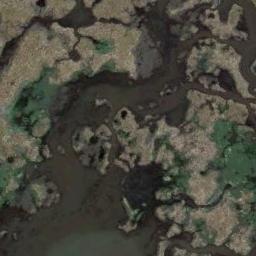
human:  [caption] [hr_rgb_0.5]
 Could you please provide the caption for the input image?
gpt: There are five clear lakes in this wetland .

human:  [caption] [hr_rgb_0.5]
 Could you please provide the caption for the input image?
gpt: There are a few brown bare lands in the river in a wetland with sparse green plants on the bare lands .

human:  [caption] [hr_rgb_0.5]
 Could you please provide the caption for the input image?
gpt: The wetland consists of bare land, Green plants and water .

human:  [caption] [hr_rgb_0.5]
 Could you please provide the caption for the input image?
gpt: There are many different shapes of water around the wetlands .

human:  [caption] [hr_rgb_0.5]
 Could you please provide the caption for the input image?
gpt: There are many water areas and some bare land on the wetland .